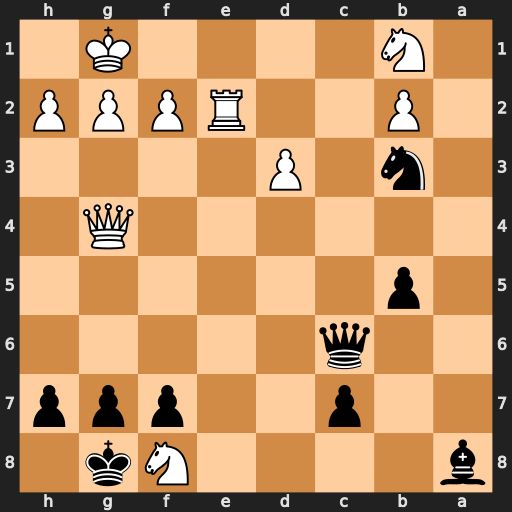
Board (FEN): b4Nk1/2p2ppp/2q5/1p6/6Q1/1n1P4/1P2RPPP/1N4K1
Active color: b
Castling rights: -
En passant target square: -
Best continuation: Qc1+ Re1 Qxe1#